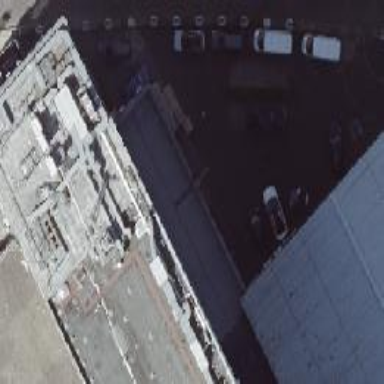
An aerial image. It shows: Commercial building.